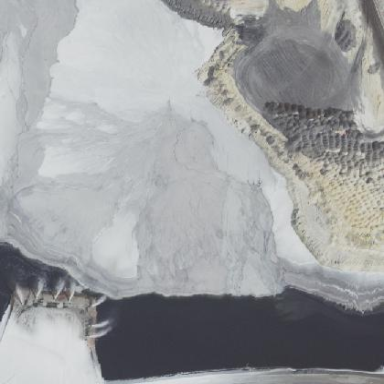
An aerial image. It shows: Tailings reservoir.